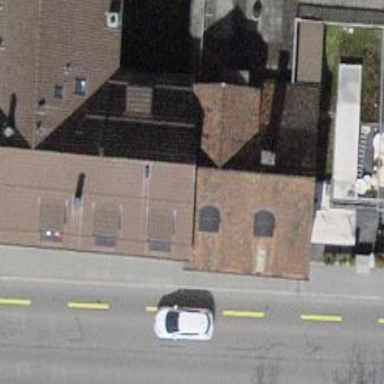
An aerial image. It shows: Restaurant.